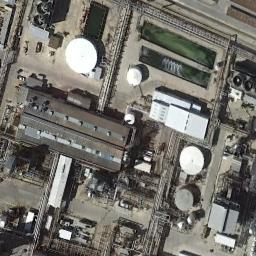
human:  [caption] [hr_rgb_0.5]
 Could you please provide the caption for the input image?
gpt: There are big and small white storage tanks on the bare land .

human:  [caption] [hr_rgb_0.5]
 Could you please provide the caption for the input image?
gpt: There are many different sized storage tanks and many buildings in the factory .

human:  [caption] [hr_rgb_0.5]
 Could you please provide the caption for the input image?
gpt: There are many buildings of different shapes beside the storage tanks .

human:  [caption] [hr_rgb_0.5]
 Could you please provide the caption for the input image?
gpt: There are two identical storage tanks beside a white house .

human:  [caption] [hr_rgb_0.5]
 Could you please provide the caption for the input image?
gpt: There are several storage tanks and pipelines .